Question: I am working on a tool to preview fonts on a website. For this tool, I want to use '<input type="range" />' to change the font size in a textarea. Since I don't like the default WebKit rendering of the slider and the handler, I customized them using CSS. While the page renders fine in Safari, Chrome does not display the slider handle (Sliders on other websites render fine, though). What do I have to change to make it work in Chrome as well?
The HTML
'''
<input type="range" min="6" max="70" value="22" id="font-1-size" />
'''
The CSS
'''
.tester-option.font-size input
{
-webkit-appearance: none !important;
background: #cecece;
height: 1px;
width: 425px;
-webkit-transform: translate3d(0px, 0px, 0px);
margin-top: 10px;
cursor: pointer;
}
.tester-option.font-size input::-webkit-slider-thumb
{
-webkit-appearance: none !important;
background: #666;
height: 10px;
width: 10px;
cursor: pointer;
-moz-border-radius: 10px;
border-radius: 10px;
}
'''
You can find the live example here: <URL>
P.S. I am aware that there is jQuery UI, but I want to replace as few elements as possible.
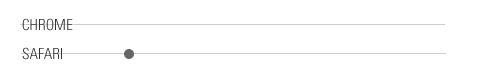
Answer: Try changing your selector. I used '#font-1-size::-webkit-slider-thumb'. This worked fine in chrome.